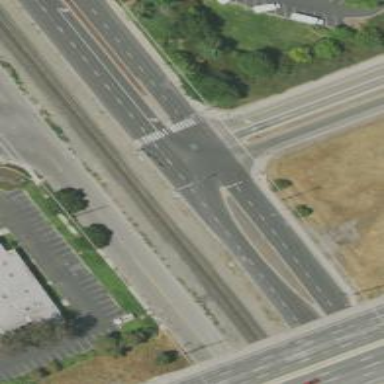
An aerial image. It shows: Trunk link highway.